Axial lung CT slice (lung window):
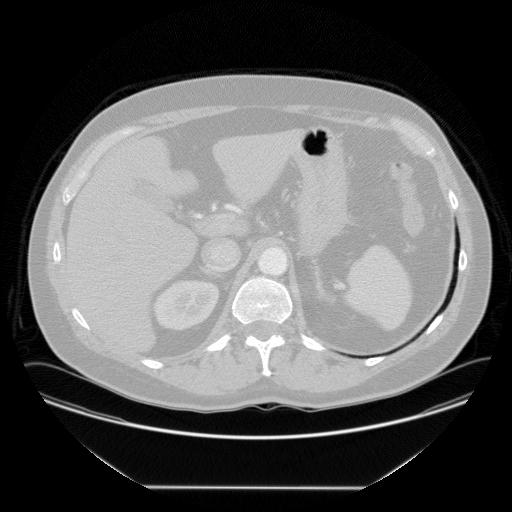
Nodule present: no